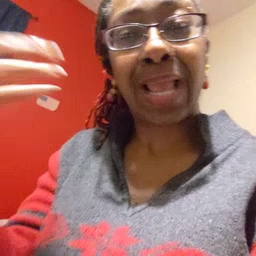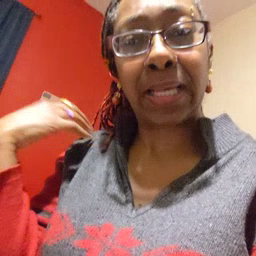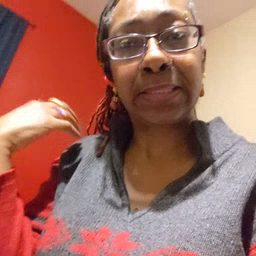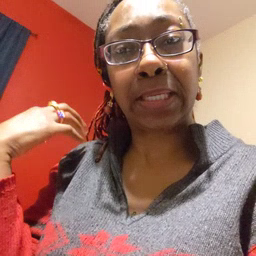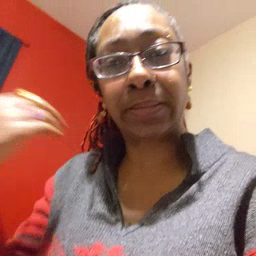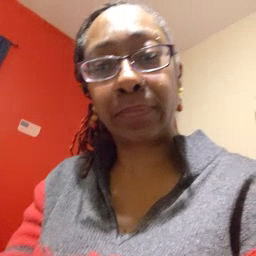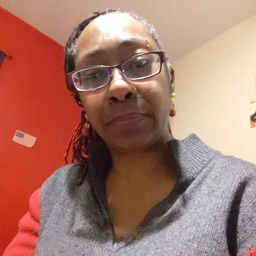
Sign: outside